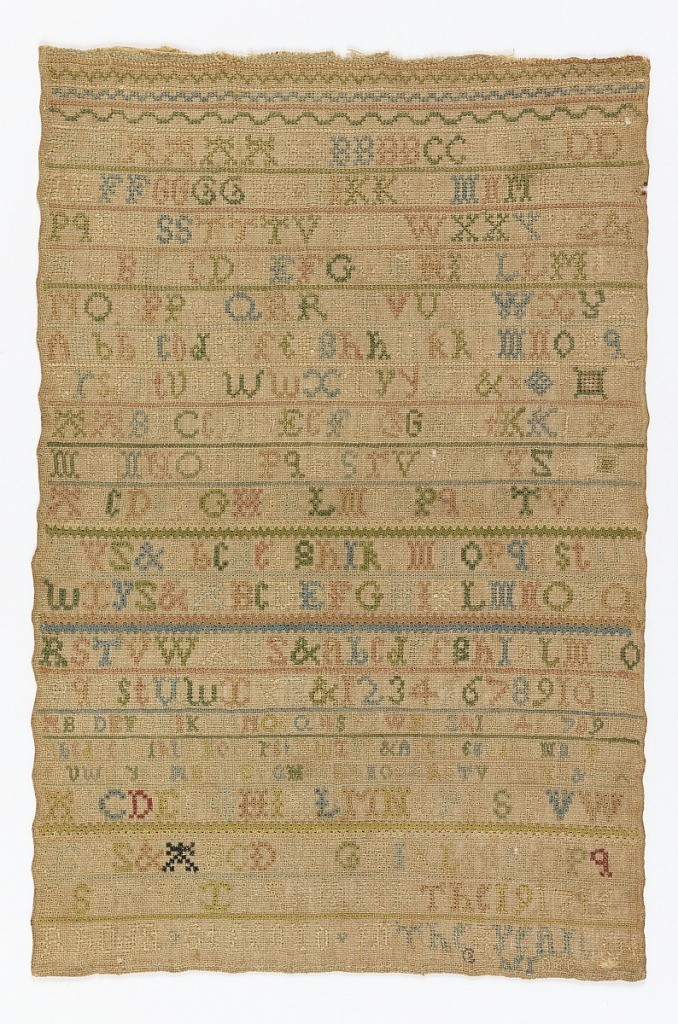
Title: Sampler
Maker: Rhoda Stafford, English
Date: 1715
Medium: silk embroidery on linen foundation Technique: embroidered in cross, eye, rococo and half-cross stitches on plain weave foundation; counted stitches
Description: Bands of alphabets repeated several times, with the inscription:
March the 19, 1715, Rhoda Stafford in the 8 year of her age